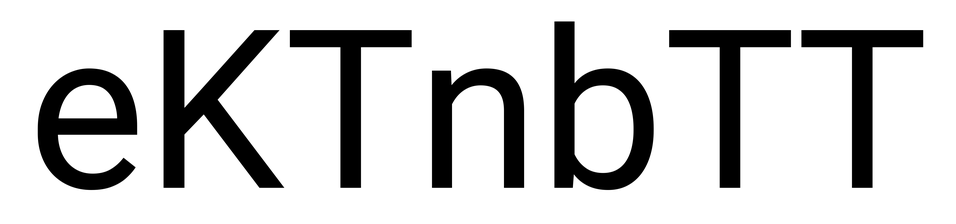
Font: Roboto_Regular